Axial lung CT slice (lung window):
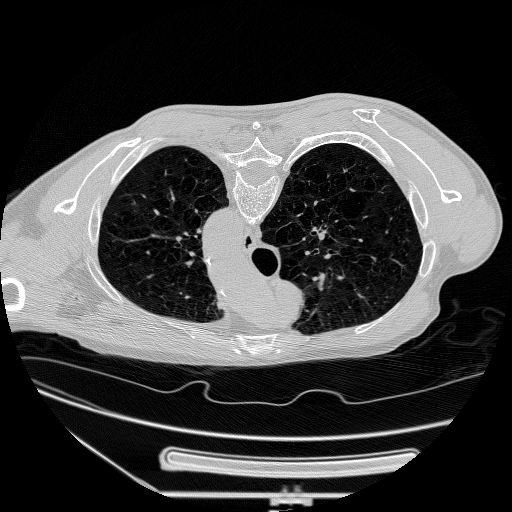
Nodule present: no